Field crop: maize
Growth stage: 1
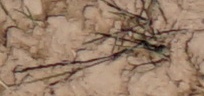
Species: lolium